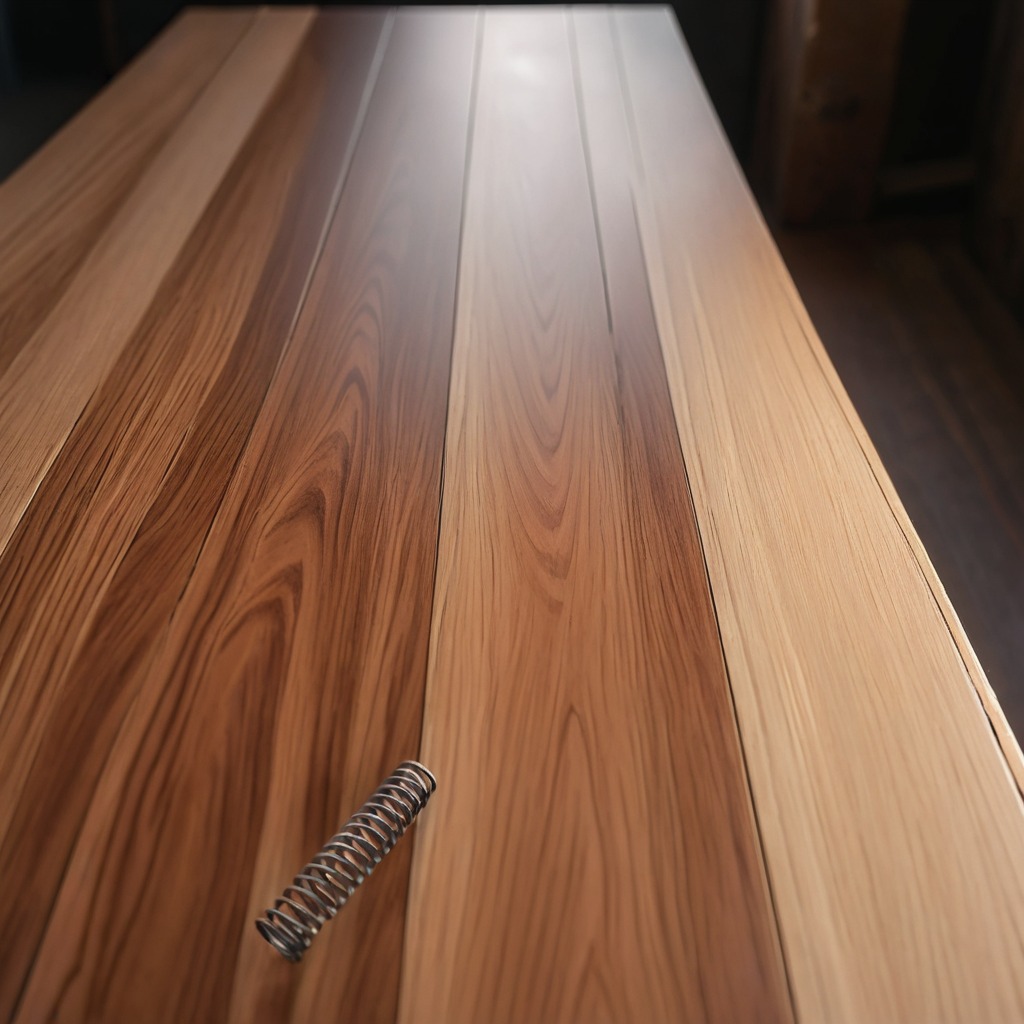
A coiled metal spring lies on the wooden table.